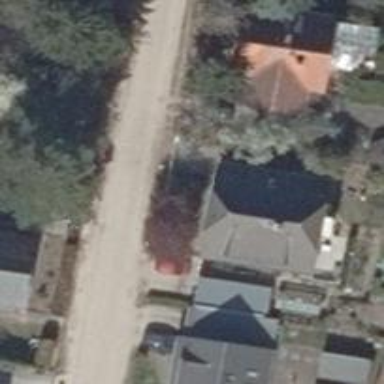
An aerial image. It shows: Driveway.